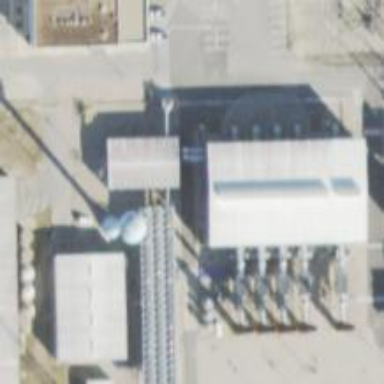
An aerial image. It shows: Gas-powered generator.